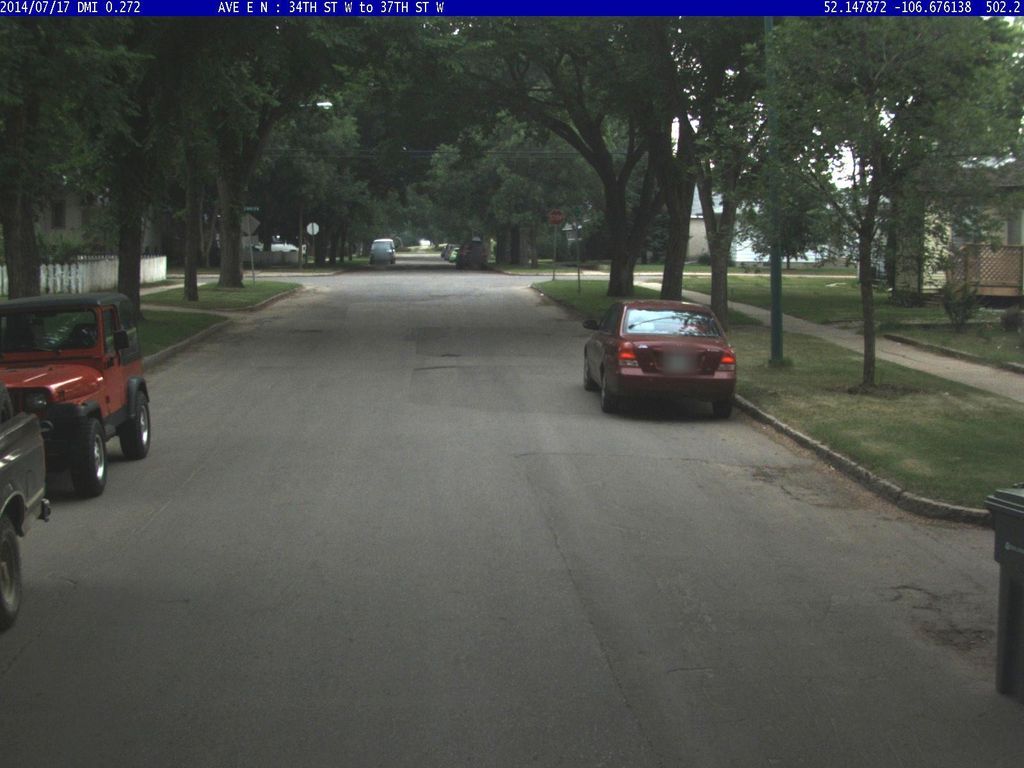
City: saskatoon